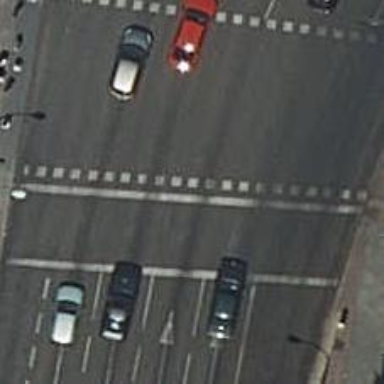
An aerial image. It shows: Road with traffic signals.